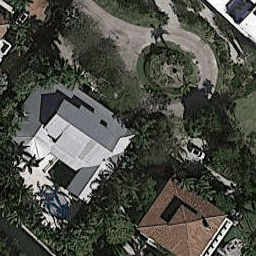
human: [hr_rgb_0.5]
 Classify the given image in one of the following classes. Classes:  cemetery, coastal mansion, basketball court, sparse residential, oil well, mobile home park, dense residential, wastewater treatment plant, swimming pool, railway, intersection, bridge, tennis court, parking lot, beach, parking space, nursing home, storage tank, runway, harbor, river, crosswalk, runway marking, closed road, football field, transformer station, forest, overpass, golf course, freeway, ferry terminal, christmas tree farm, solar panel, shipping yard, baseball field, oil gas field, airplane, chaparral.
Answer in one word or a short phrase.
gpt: coastal mansion